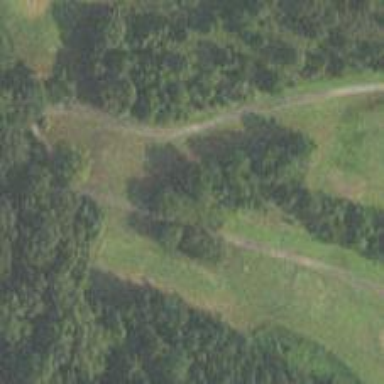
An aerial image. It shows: Golf cartpath that is also road path.